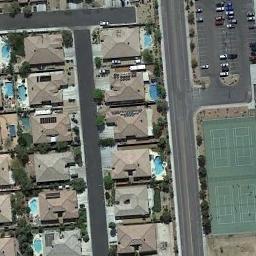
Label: tennis_court